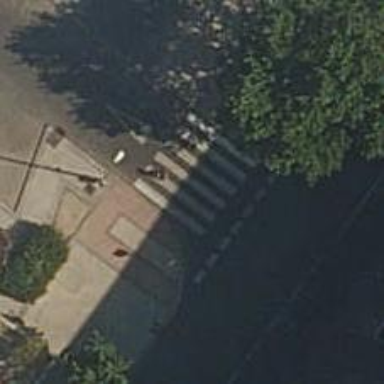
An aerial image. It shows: Uncontrolled crossing on the road.